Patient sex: M
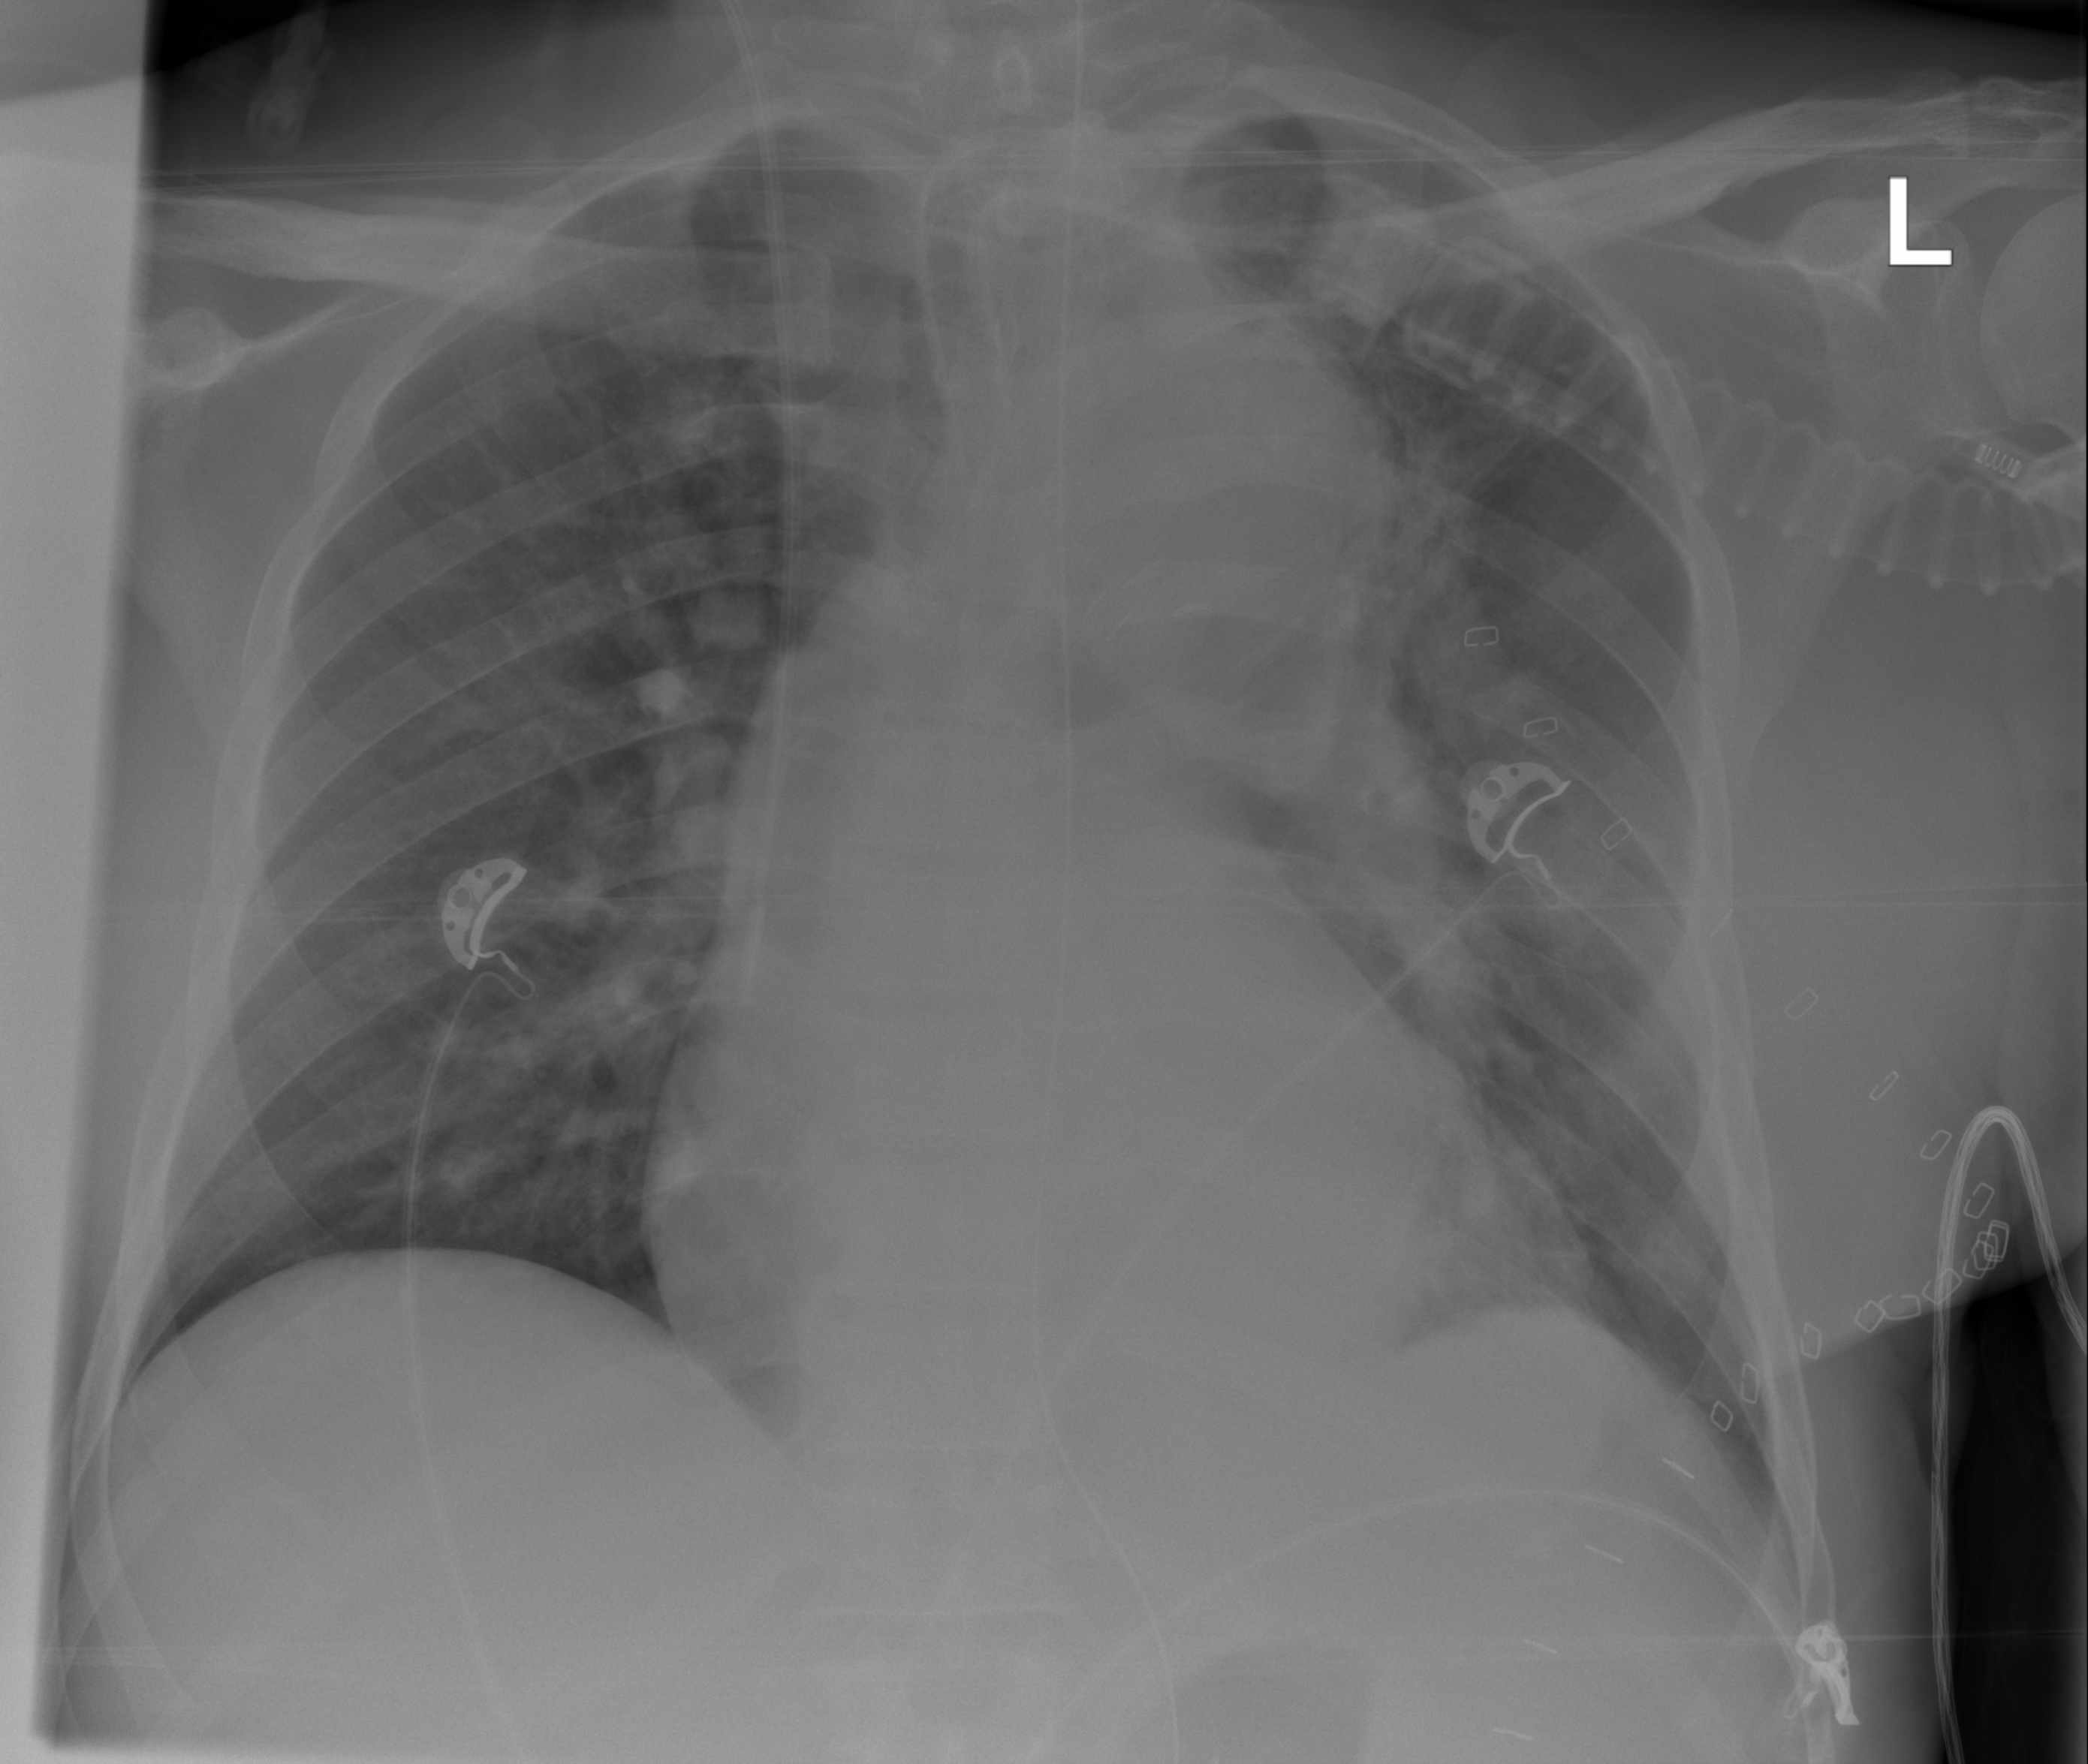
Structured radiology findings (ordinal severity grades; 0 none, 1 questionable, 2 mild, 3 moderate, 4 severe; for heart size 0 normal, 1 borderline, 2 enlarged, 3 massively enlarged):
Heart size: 2
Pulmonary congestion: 0
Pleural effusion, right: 0
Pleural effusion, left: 0
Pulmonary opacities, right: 0
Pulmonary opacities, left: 0
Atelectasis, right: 0
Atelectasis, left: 2